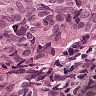
Metastatic tissue present: yes